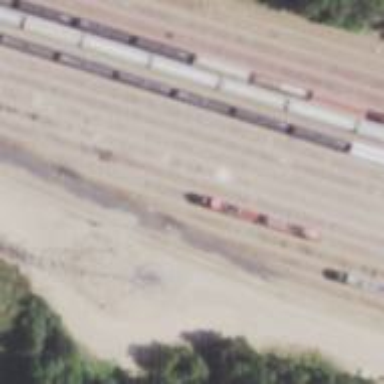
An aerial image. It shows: Railway yard used for servicing trains.